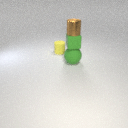
large green rubber sphere to the right of small yellow rubber cylinder